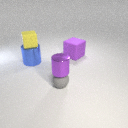
large blue metal cylinder in front of large purple rubber cube